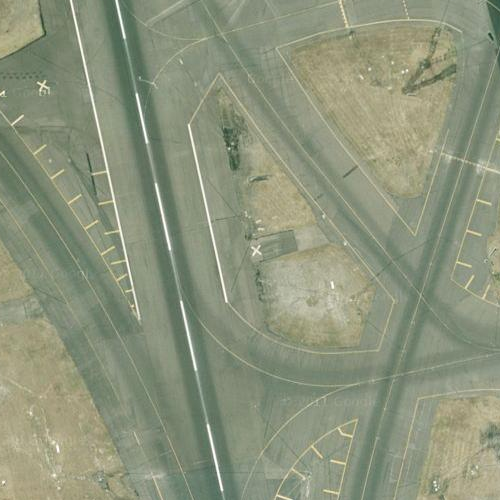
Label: sydney